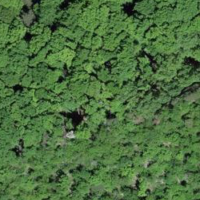
EUNIS habitat code: 41
Species observed at this site:
Rhamnus cathartica